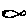
Label: fish